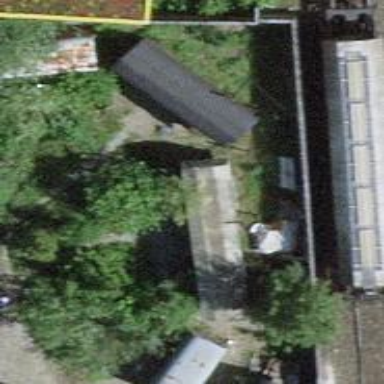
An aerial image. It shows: Railway buffer stop.